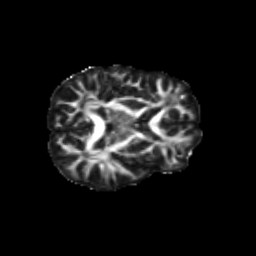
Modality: FA
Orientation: axial
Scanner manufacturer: siemens
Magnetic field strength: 3 T
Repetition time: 9.2 s
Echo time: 0.084 s